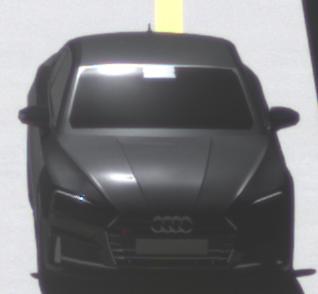
Make: Audi
Model: S5 Sportback
Detailed model: 8T Facelift
Model produced from: 2011
Model produced until: 2016
Doors: 5
Color: black
Road condition: dry road
Daytime: midday
Contrast: high contrast